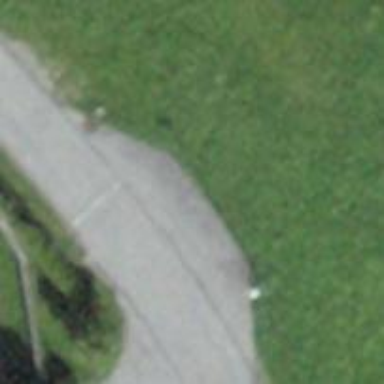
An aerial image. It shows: Passing place on the road.